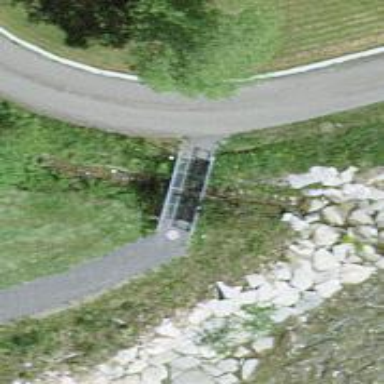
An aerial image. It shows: Path bridge with gravel surface.